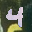
Label: 4